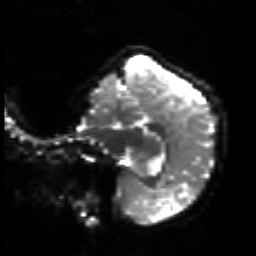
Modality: sbref
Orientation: sagittal
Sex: female
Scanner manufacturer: siemens
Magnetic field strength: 3 T
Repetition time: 5 s
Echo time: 0.071 s